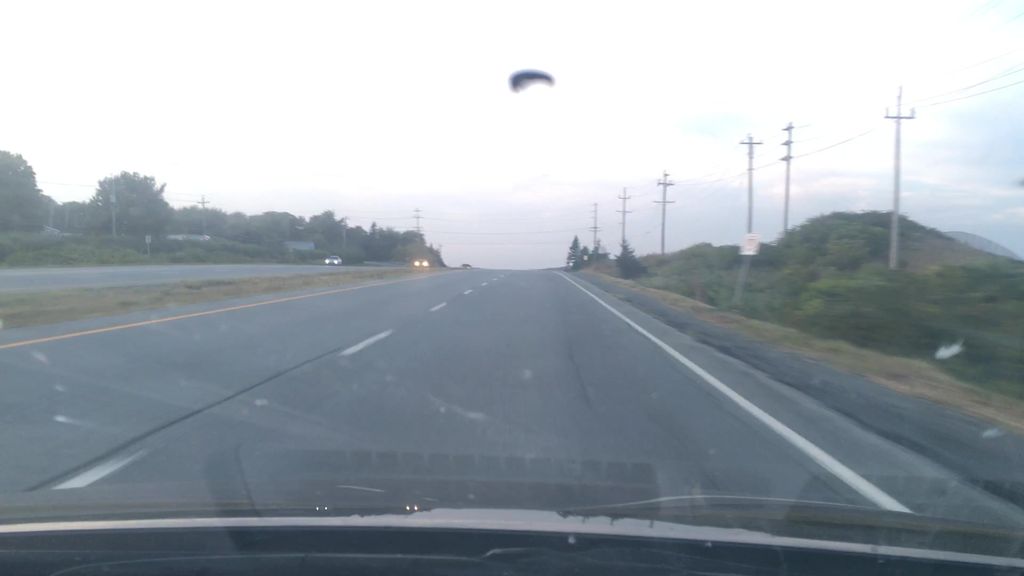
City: halifax